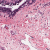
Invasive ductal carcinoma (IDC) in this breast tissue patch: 0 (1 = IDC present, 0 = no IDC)